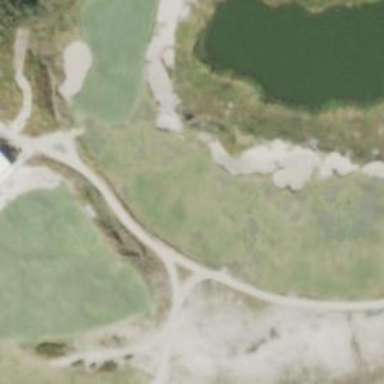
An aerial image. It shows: View of golf hole.